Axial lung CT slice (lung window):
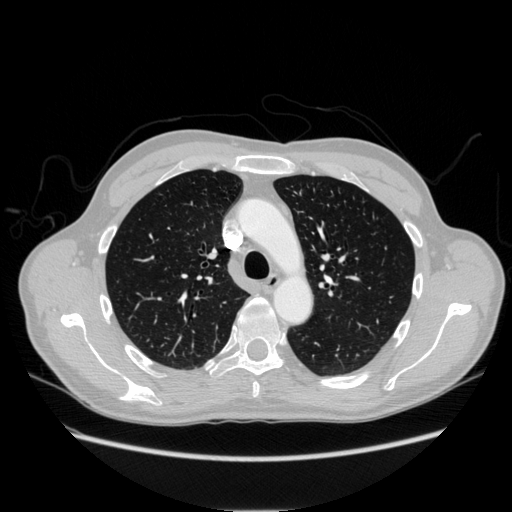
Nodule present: no